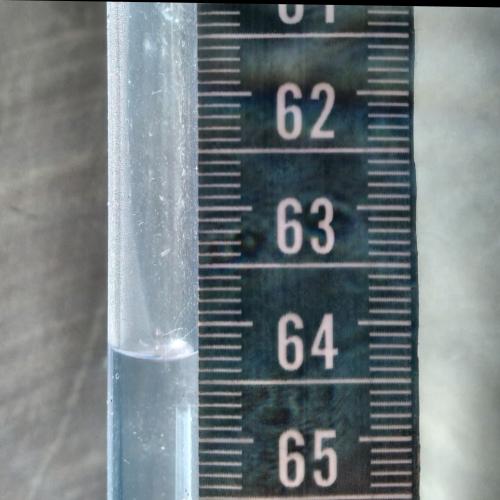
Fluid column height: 64.3 cm